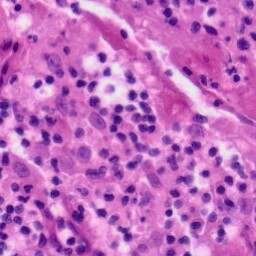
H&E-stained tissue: Tonsil